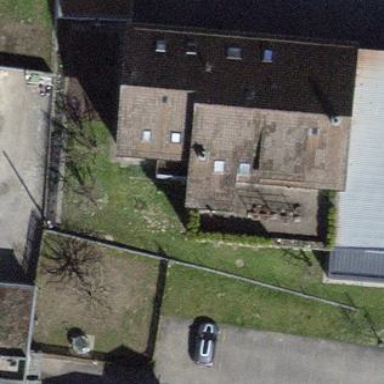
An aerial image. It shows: Building with tiled roof.